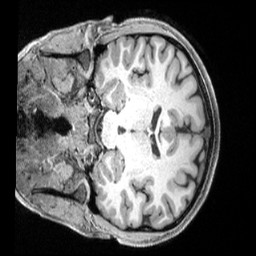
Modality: T1w
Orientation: coronal
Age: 34
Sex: female
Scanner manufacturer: siemens
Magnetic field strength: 3 T
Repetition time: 2.4 s
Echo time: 0.00228 s